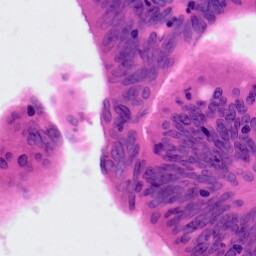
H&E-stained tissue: Colon